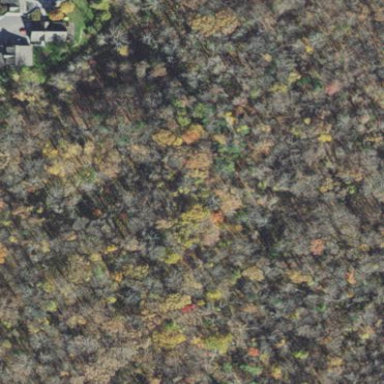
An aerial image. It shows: Existing Preserved Open Space in woodland area.